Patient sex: M
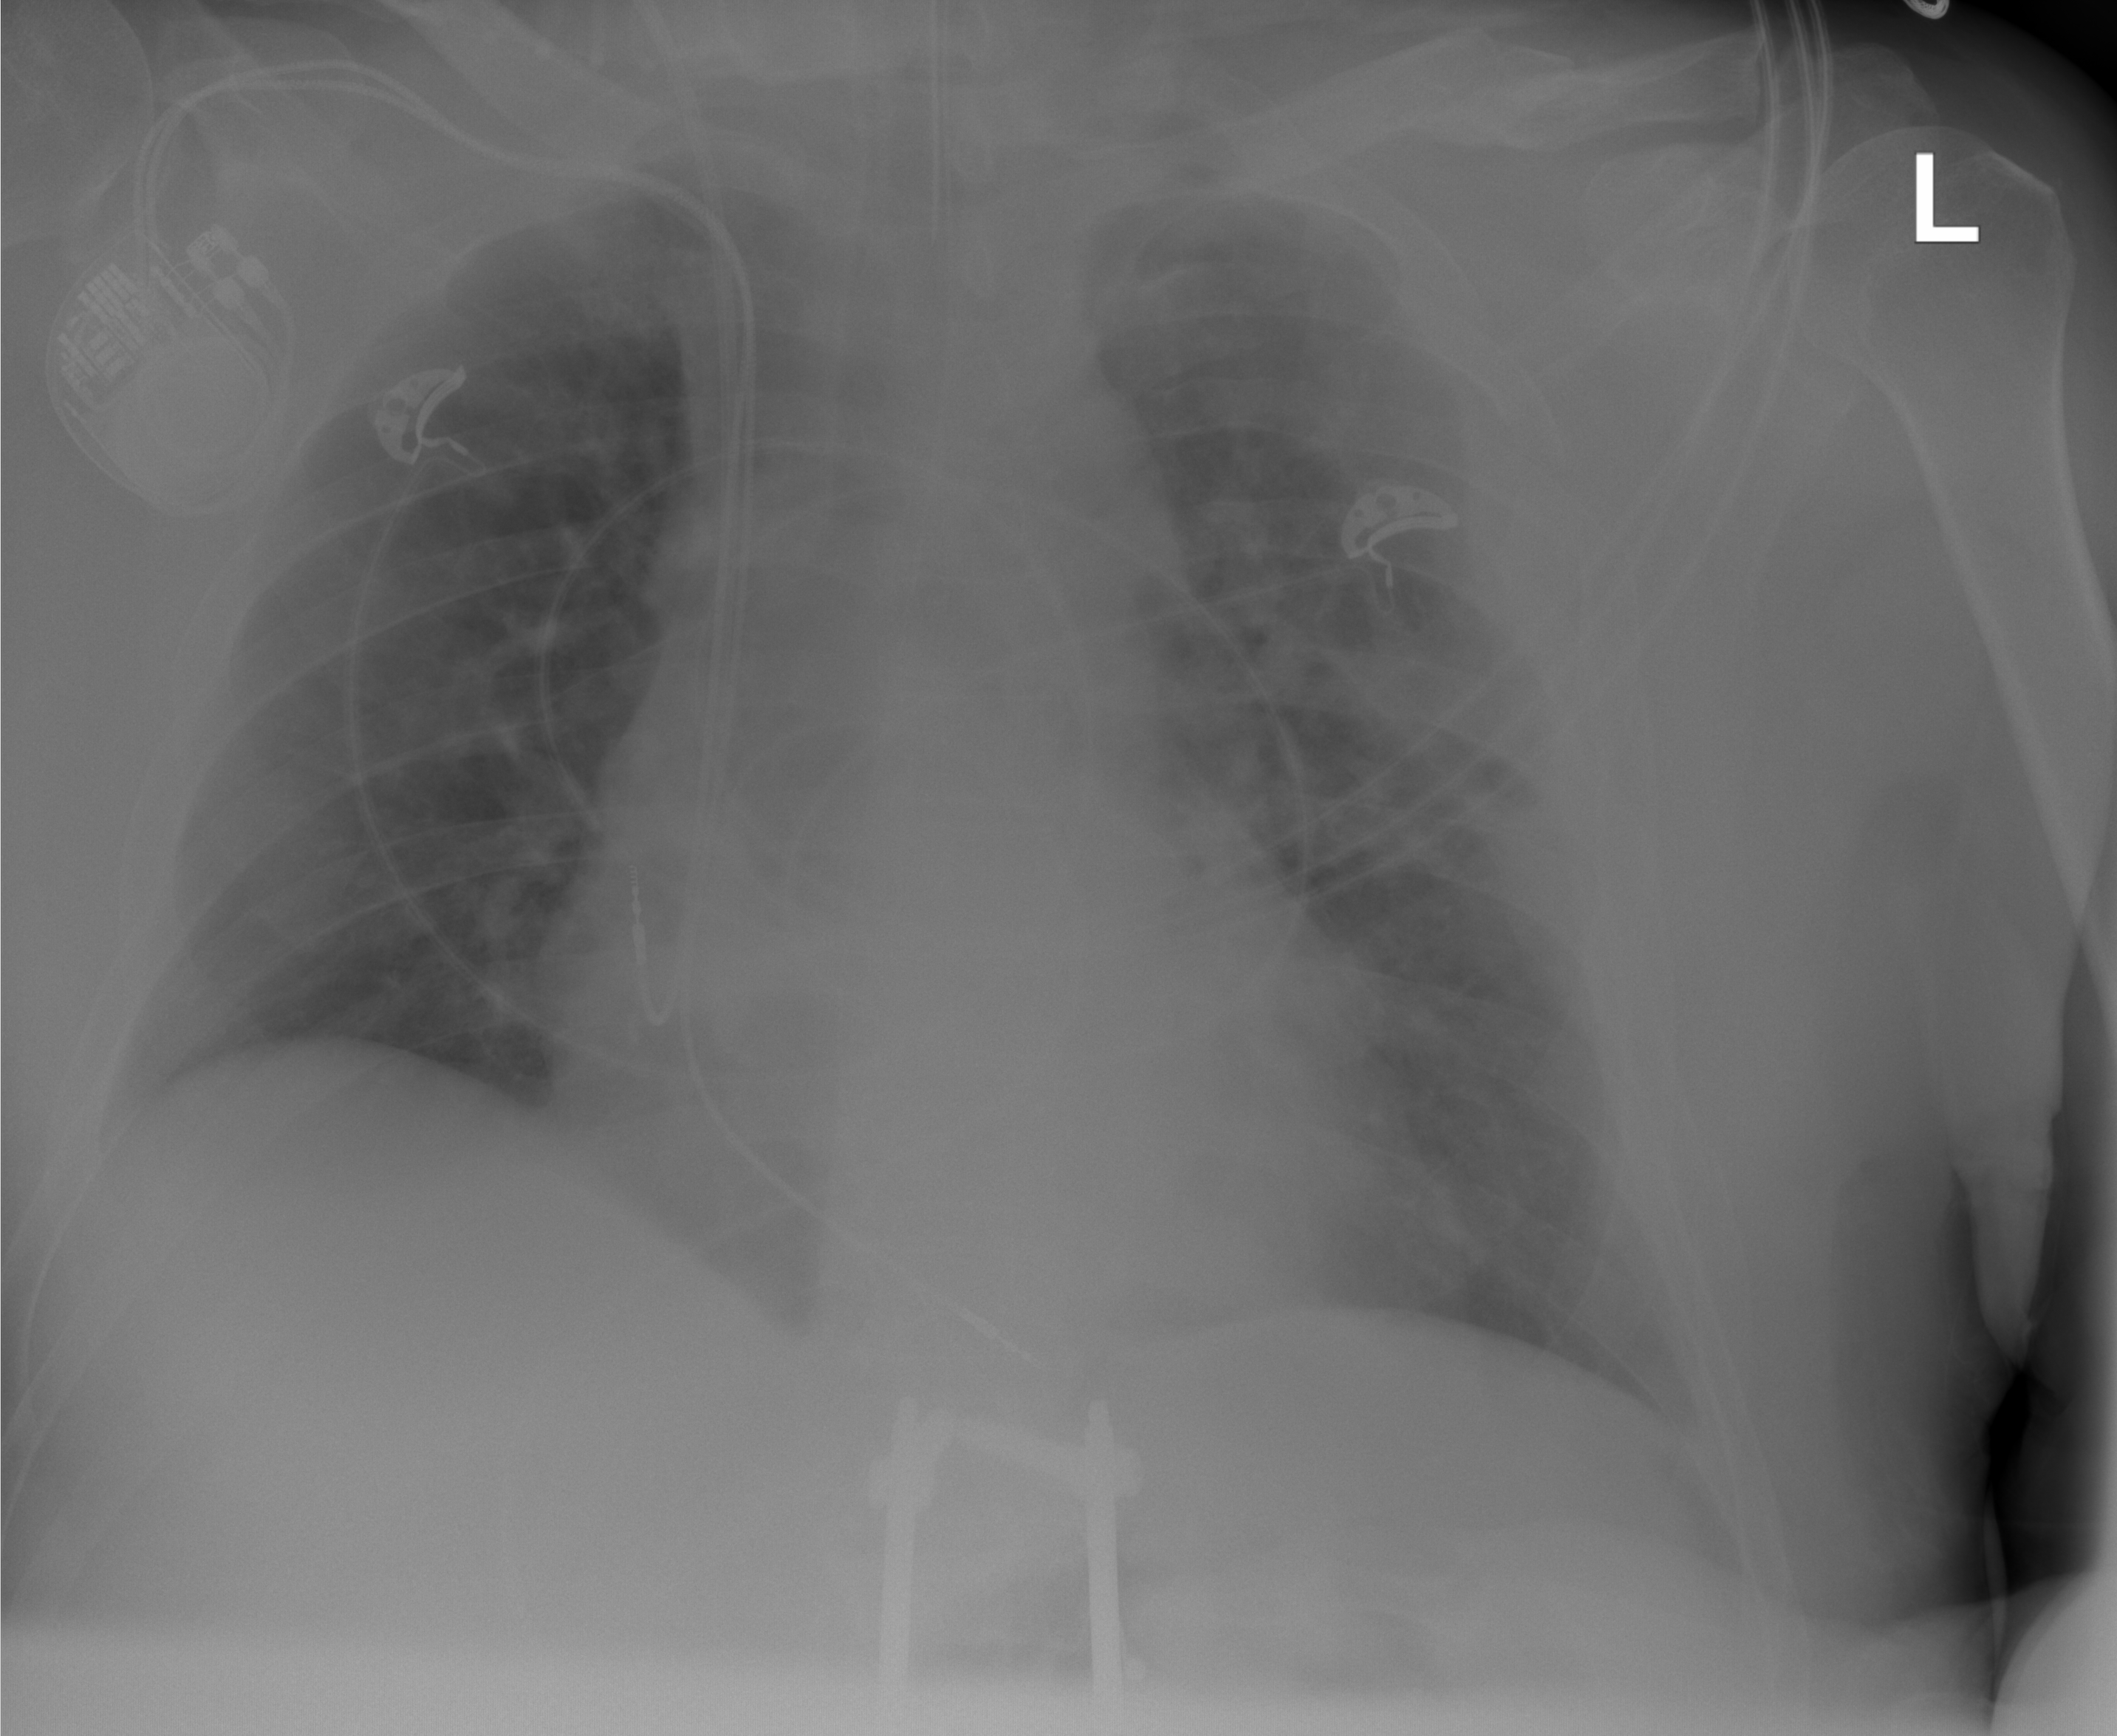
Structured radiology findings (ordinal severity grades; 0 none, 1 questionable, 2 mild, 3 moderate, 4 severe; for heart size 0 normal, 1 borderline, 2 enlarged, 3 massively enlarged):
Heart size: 0
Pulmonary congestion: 0
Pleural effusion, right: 0
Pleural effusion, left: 2
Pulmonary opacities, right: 0
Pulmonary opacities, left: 0
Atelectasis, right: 1
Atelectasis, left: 2